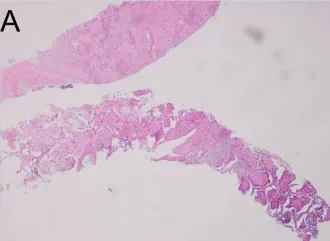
Hematoxylin and eosin staining of the lung biopsy sample showing scattered spindle-shaped tumor cells and epithelioid tumor cells in a myxohyaline stroma. Hematoxylin, and ,eosin, x40).
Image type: pathology (h&e)